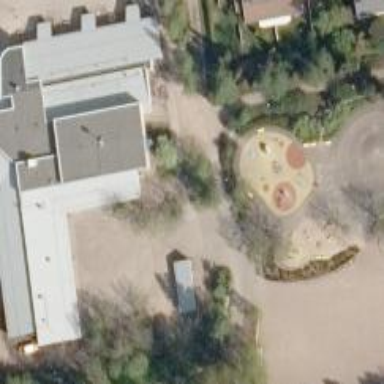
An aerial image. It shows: Playground featuring roundabout.